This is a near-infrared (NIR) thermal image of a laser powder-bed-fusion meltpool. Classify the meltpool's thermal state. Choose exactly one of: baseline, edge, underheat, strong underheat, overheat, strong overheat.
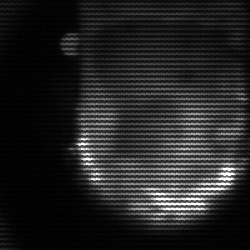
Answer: baseline